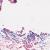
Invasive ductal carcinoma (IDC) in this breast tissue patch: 0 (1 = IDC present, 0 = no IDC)